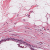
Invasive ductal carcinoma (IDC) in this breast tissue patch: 0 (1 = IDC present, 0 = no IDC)